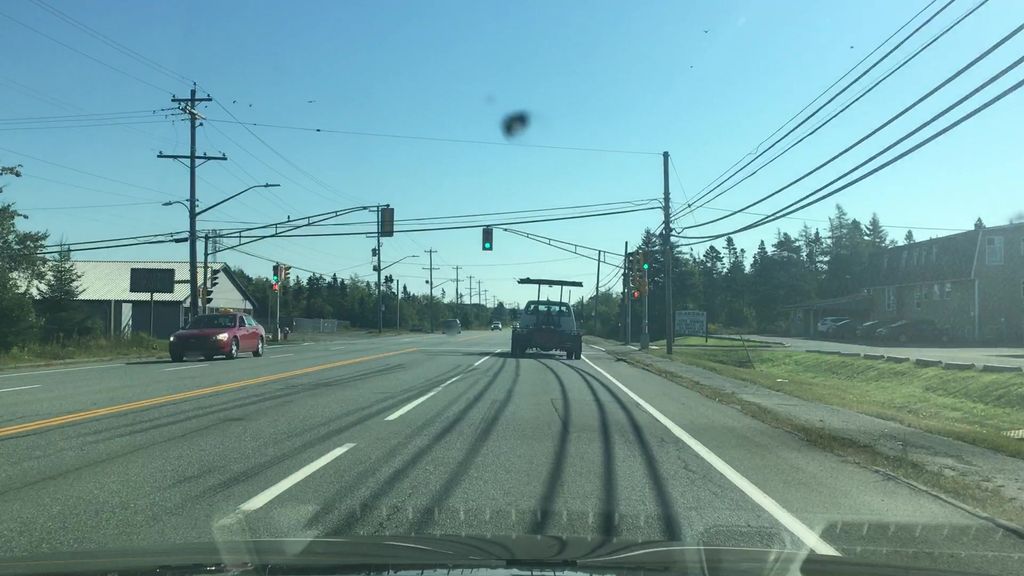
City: halifax